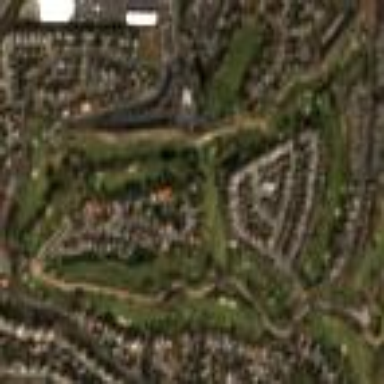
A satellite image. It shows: Golf course surrounded by greenery.